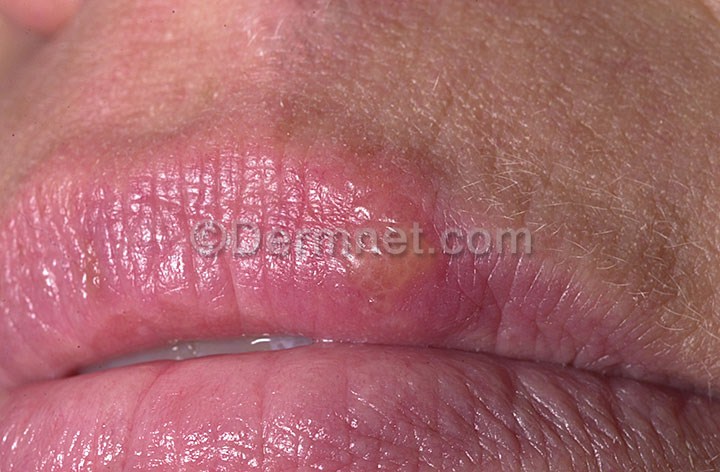
Disease: Warts Molluscum and other Viral Infections